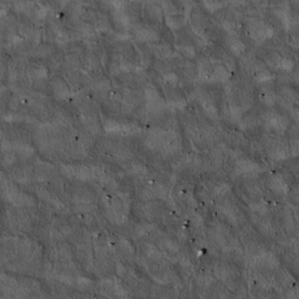
Label: non_frost